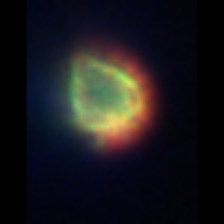
Taxon: Ciliates
Group: Other